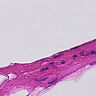
Metastatic tissue present: no